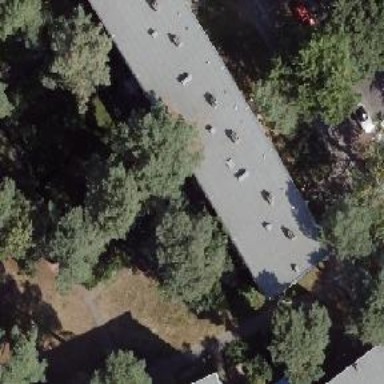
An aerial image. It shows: Apartment building with flat roof.